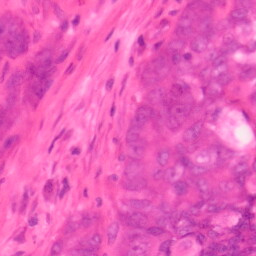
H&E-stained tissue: Colon